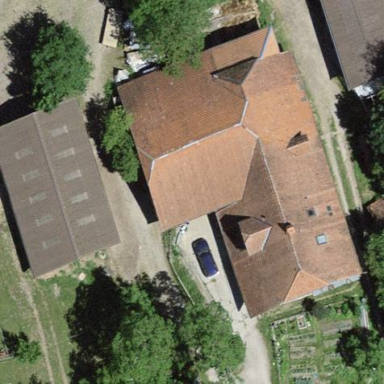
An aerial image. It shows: Farmyard area.